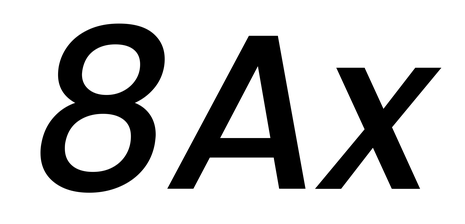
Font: Poppins-MediumItalic